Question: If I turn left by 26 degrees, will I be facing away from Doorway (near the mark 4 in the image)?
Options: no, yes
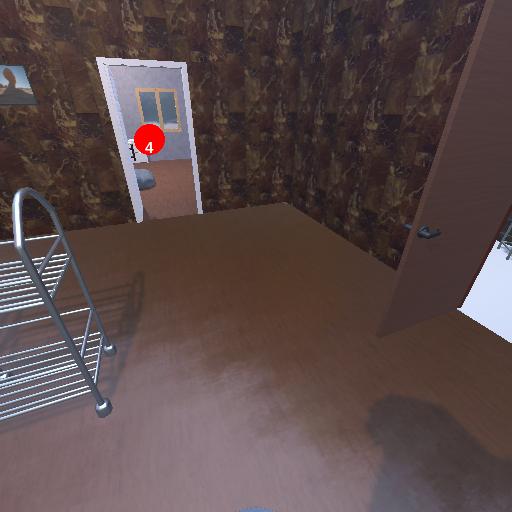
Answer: no